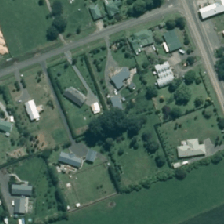
Land cover: urban_build_up